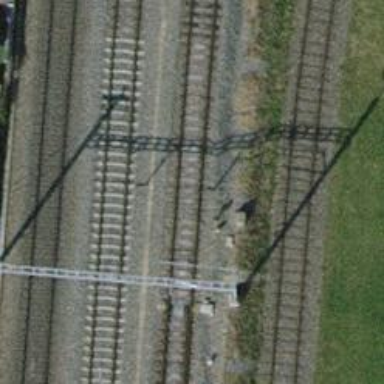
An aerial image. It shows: Single-track railway siding with electrified contact lines.